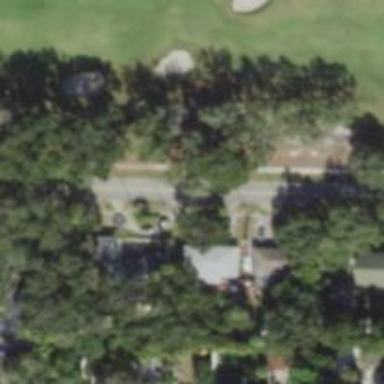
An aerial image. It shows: Service road used as golf cart path.